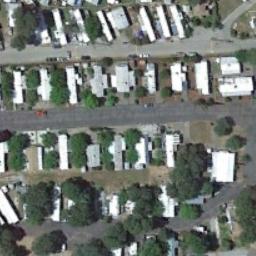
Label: mobile_home_park